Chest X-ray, AP view. Patient: 32 years old, sex M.
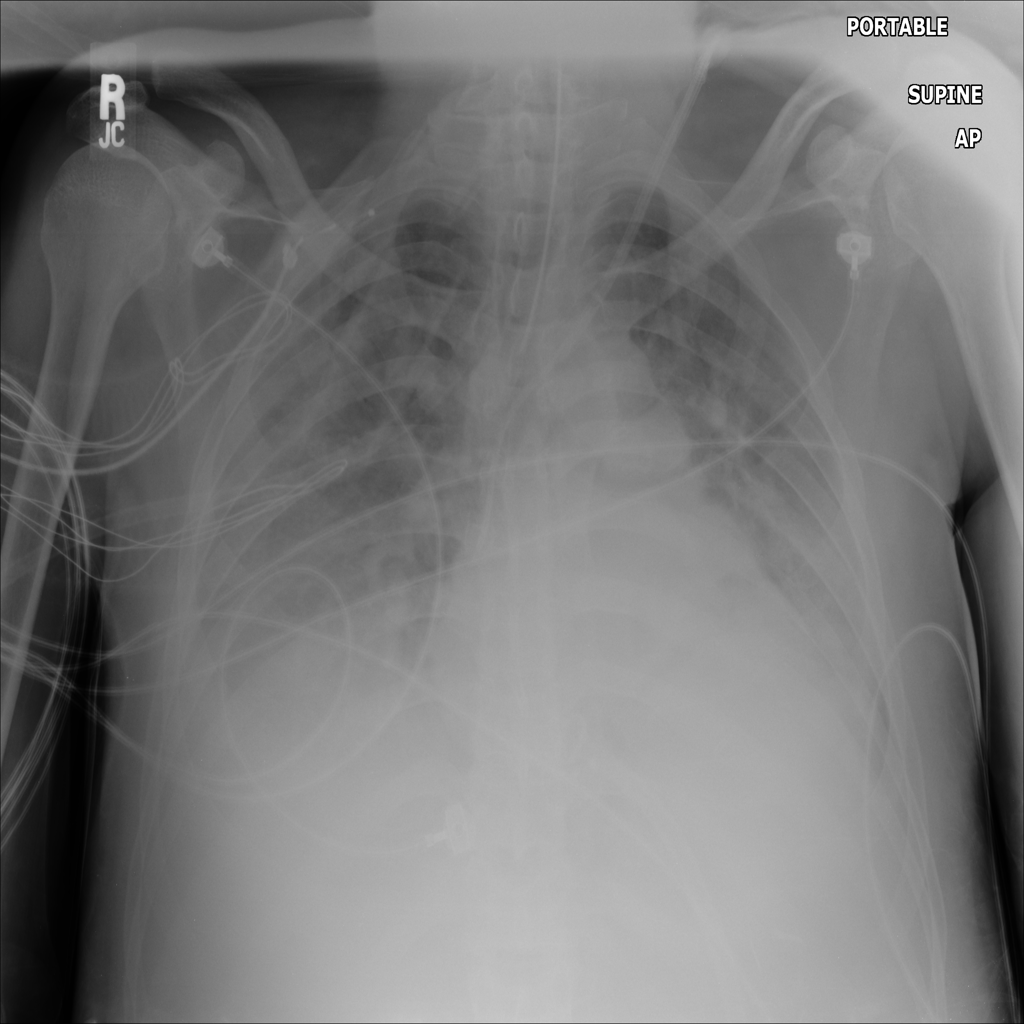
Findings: Atelectasis, Consolidation, Effusion